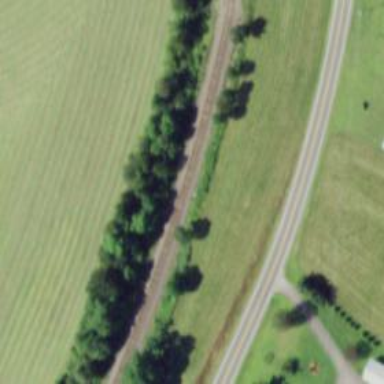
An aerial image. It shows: Railway track.